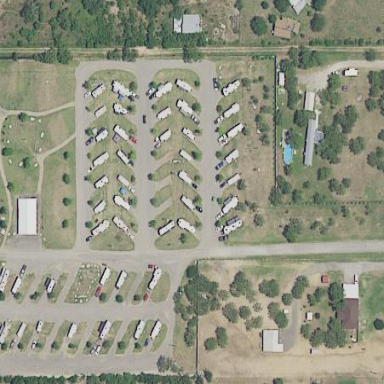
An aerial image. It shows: Caravan site for tourism.